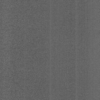
Label: dusty